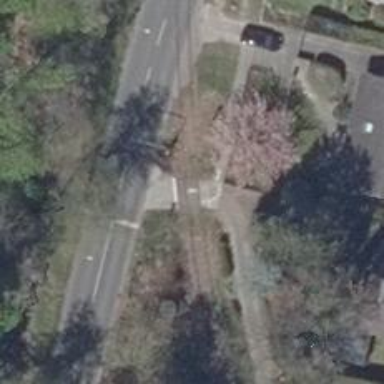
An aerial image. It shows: Level crossing along the railway.